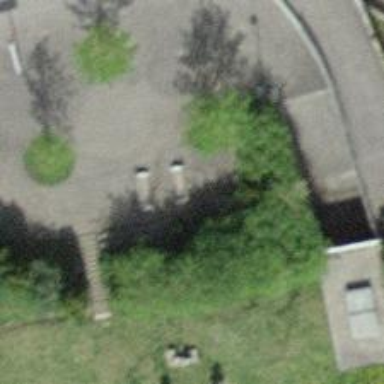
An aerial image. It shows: Bench.